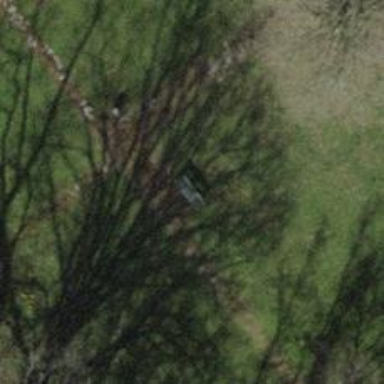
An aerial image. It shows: Bench for seating.